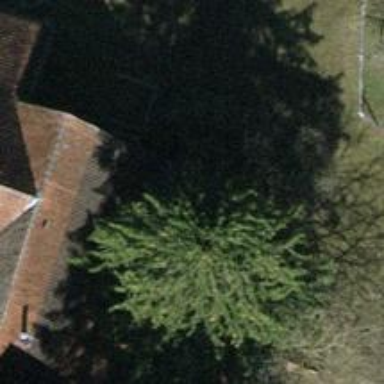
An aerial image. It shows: Single tag "natural: tree."